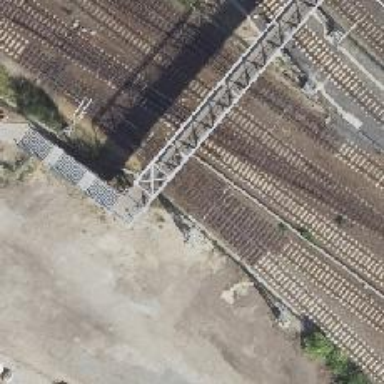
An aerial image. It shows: Railway siding with rails.